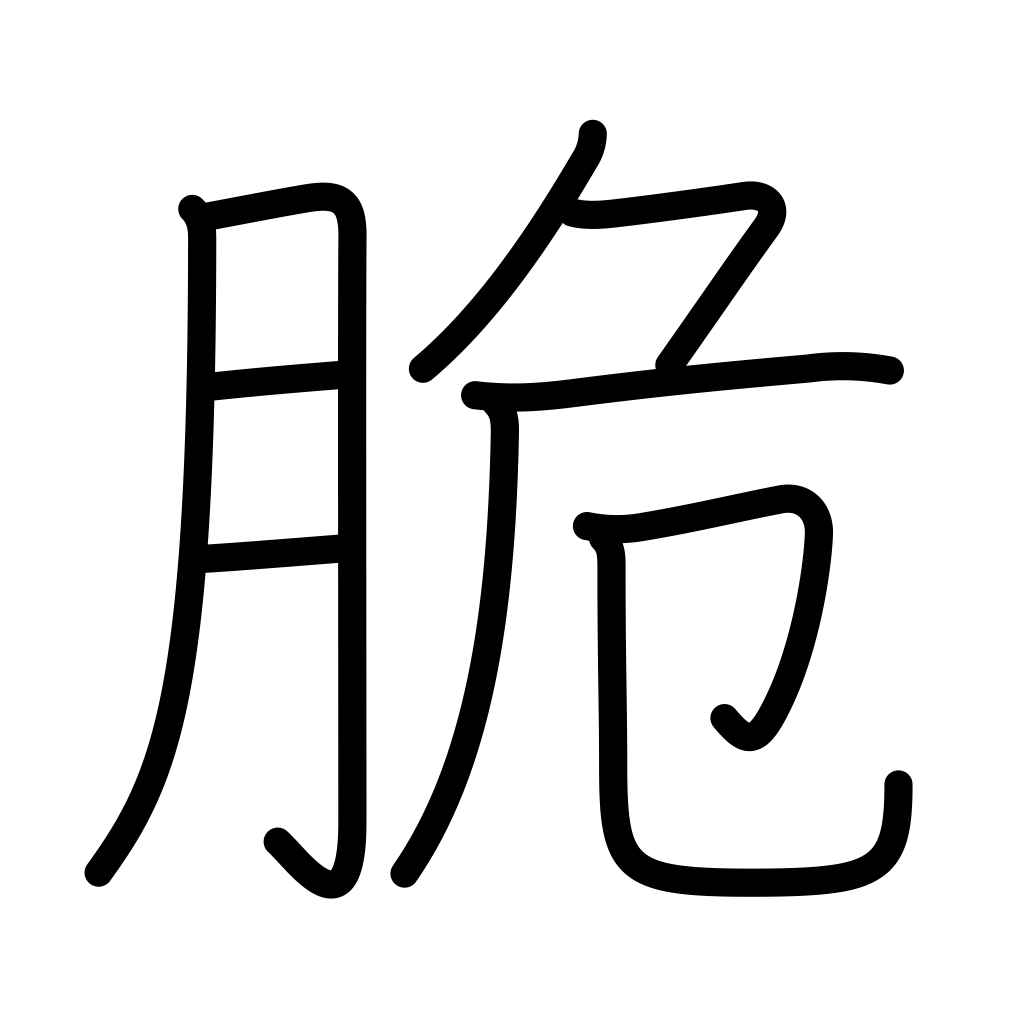
Meaning: brittle, fragile, easy to beat, sentimental, susceptible